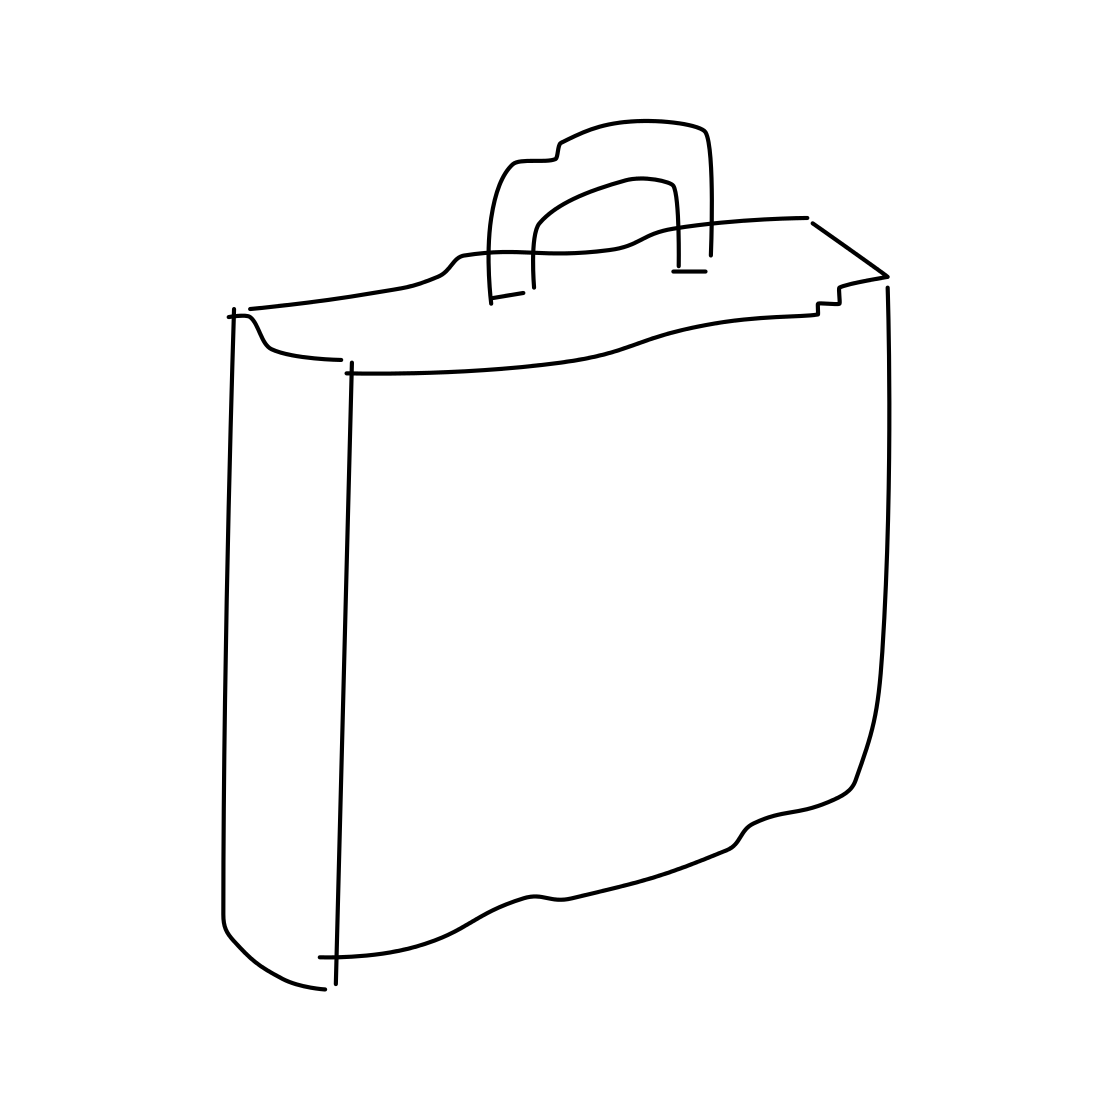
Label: suitcase